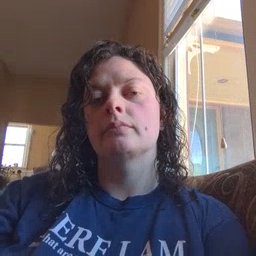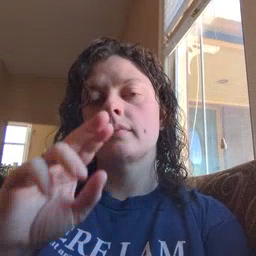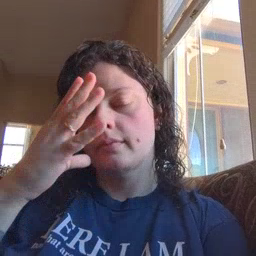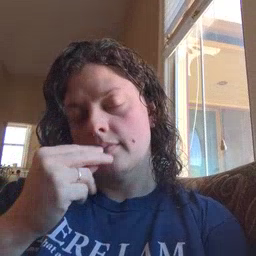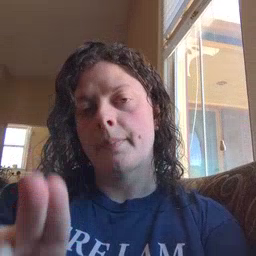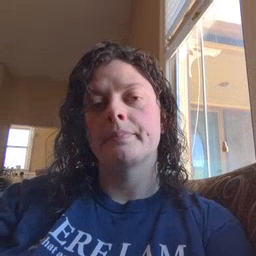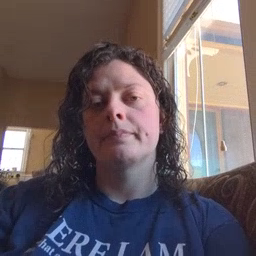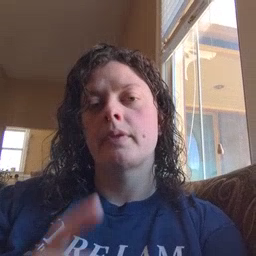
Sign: nap